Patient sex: F
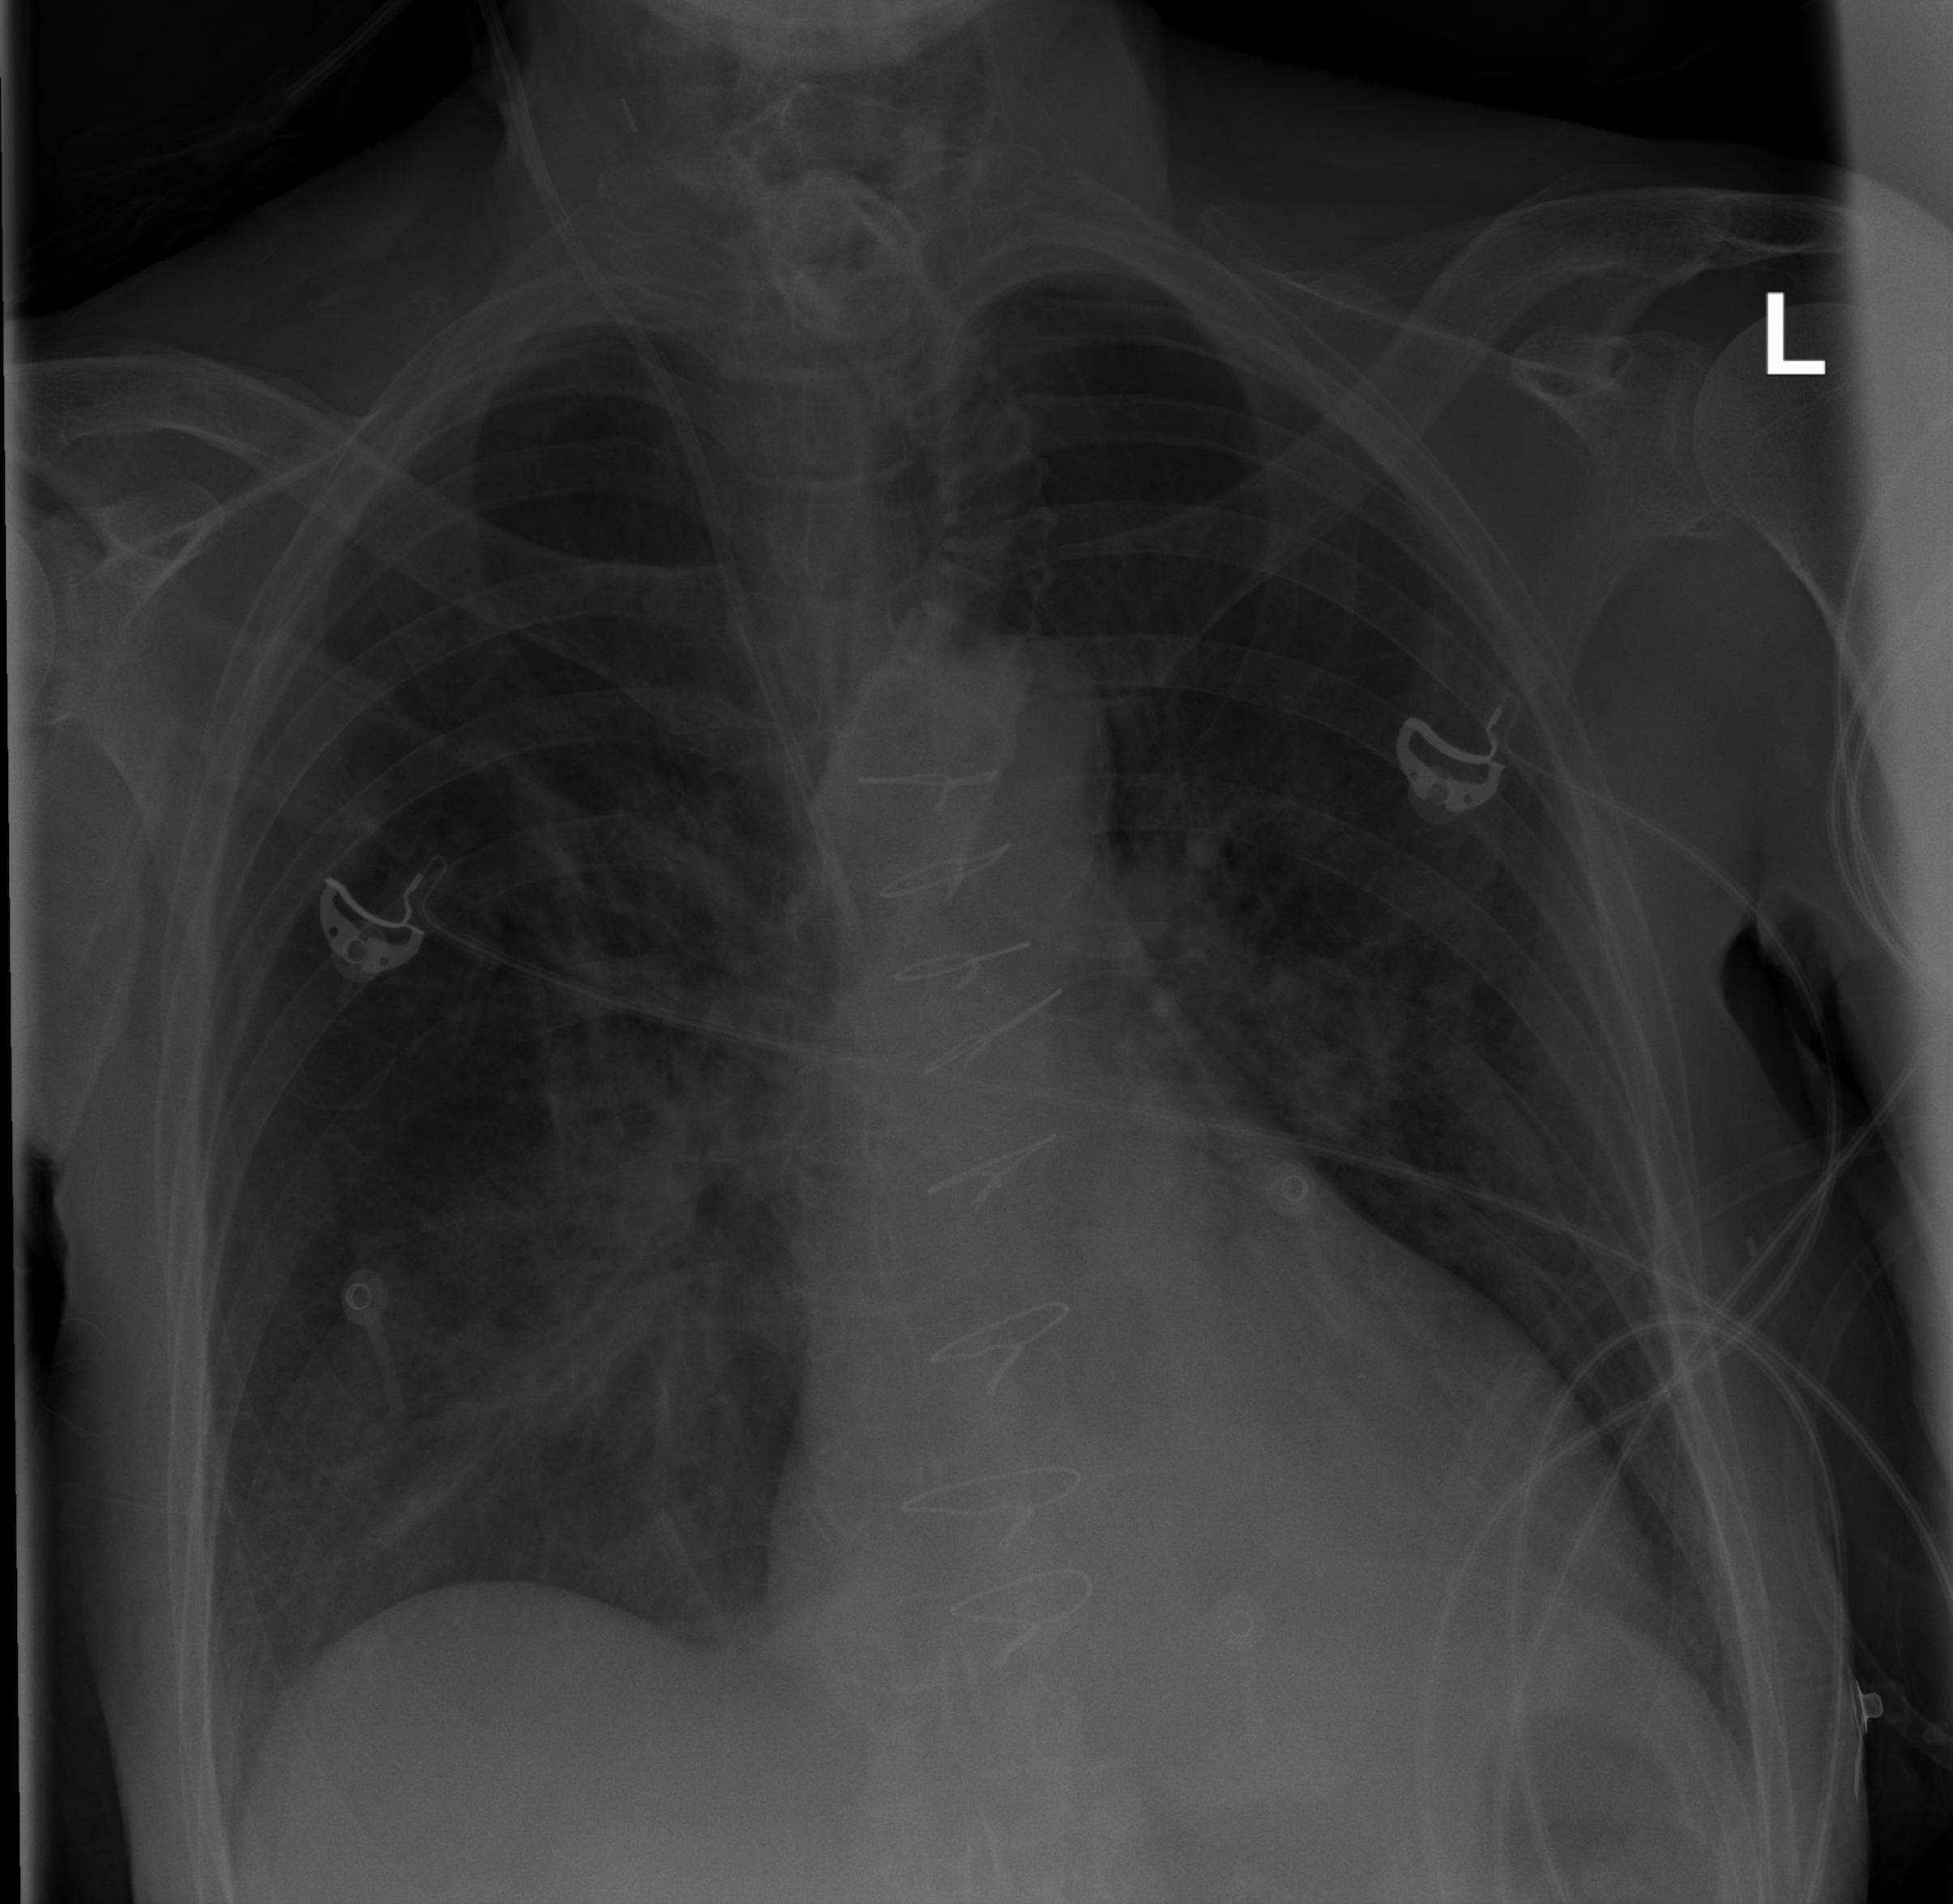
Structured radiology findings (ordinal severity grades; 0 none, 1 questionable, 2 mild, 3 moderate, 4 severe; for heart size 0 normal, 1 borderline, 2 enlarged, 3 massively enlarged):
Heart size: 0
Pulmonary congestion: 0
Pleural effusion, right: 0
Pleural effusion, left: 0
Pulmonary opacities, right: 2
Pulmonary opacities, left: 2
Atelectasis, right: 2
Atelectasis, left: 2